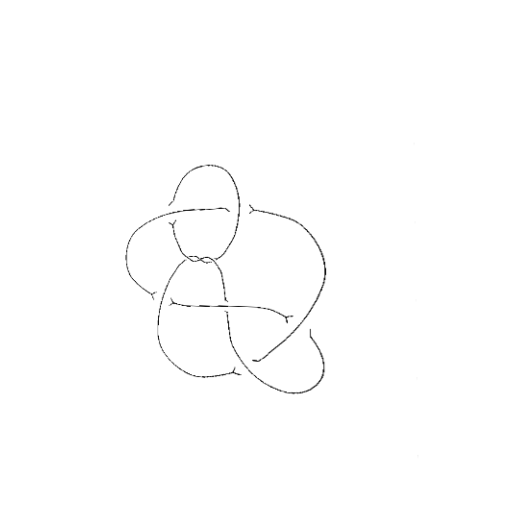
Crossing number: 9